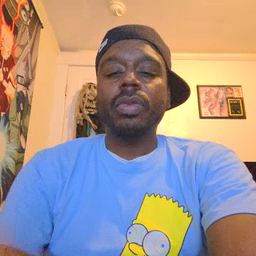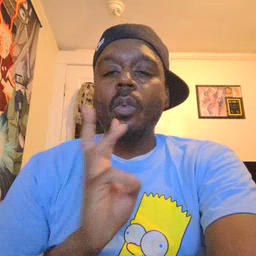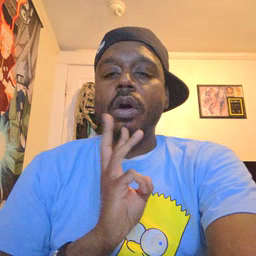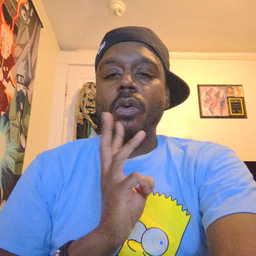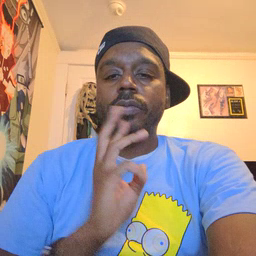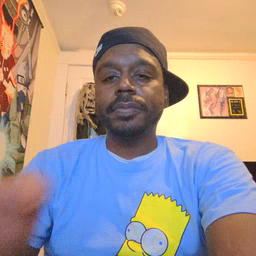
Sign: water